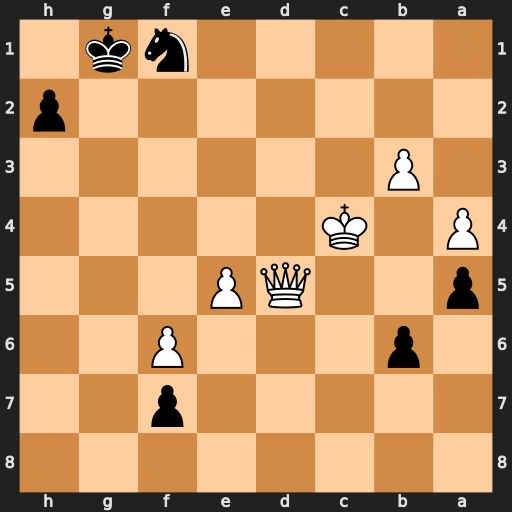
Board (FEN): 8/5p2/1p3P2/p2QP3/P1K5/1P6/7p/5nk1
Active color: b
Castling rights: -
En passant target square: -
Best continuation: Ne3+ Kd4 Nxd5